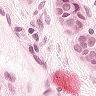
Metastatic tissue present: yes